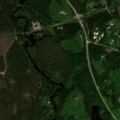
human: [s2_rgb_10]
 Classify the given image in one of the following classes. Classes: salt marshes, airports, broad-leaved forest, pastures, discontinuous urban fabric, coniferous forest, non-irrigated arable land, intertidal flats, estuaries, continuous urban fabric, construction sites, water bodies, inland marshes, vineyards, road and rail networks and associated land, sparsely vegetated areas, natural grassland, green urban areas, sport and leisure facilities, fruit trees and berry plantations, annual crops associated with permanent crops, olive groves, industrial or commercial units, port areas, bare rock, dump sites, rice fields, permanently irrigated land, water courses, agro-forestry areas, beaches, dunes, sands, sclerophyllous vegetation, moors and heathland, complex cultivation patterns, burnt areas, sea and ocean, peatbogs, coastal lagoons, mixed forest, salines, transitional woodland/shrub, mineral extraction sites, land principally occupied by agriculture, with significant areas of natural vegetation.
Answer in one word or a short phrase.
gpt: discontinuous urban fabric, broad-leaved forest, coniferous forest, mixed forest, transitional woodland/shrub, water bodies